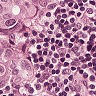
Metastatic tissue present: yes